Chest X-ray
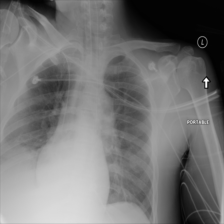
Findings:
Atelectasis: positive
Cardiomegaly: negative
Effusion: positive
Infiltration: negative
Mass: negative
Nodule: negative
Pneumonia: negative
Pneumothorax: negative
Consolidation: negative
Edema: negative
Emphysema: negative
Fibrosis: negative
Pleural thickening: negative
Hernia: negative